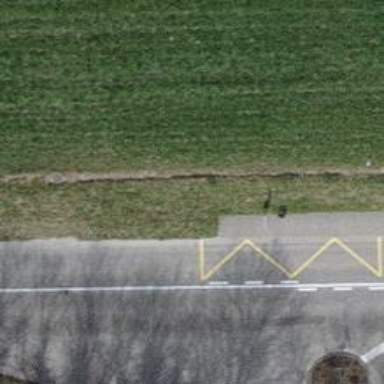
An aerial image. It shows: Asphalt platform for public transport.